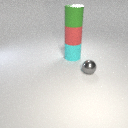
large red rubber cylinder below large green rubber cylinder